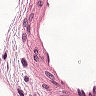
Metastatic tissue present: no